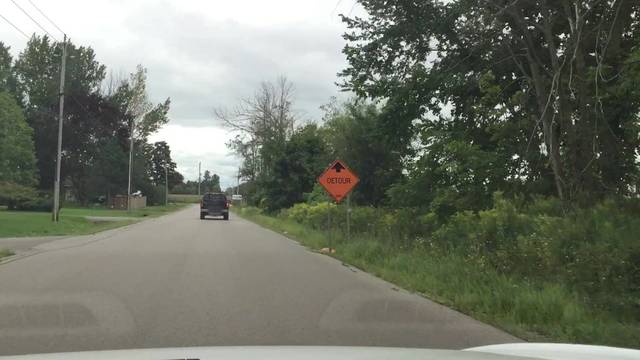
Region: Canada
Coordinates: 43.896, -78.782